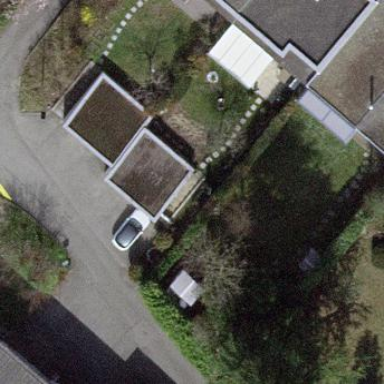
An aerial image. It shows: Garden surrounded by fence.